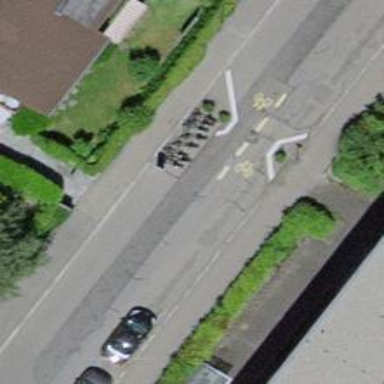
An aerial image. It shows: Bicycle rental facility.